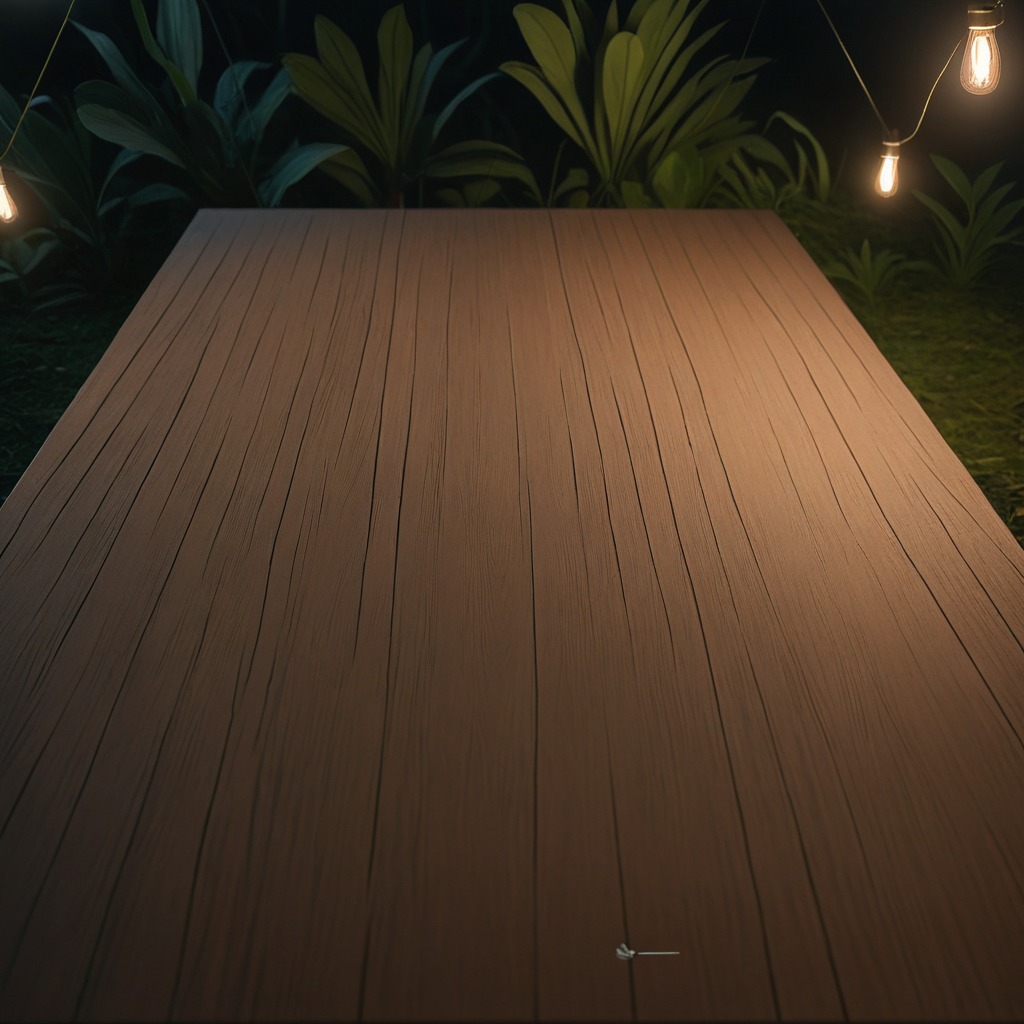
An iron nail is lying on the wooden table.